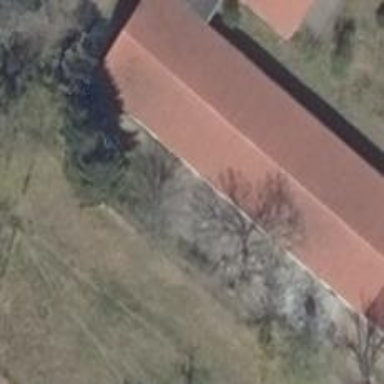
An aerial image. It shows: Kindergarten.